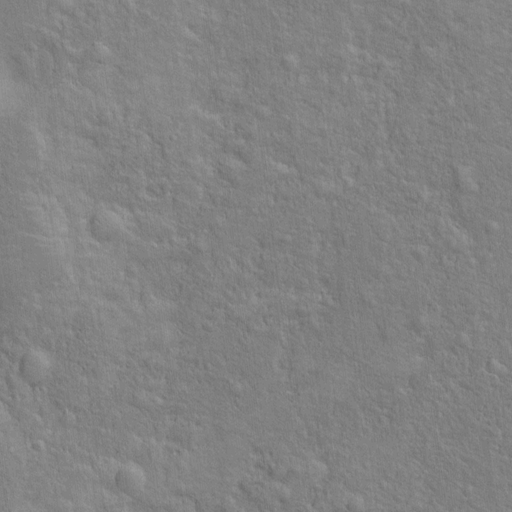
Classes present: Background, Cone